Field crop: maize
Growth stage: 1
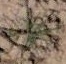
Species: salsola